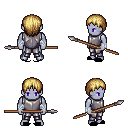
a pixel art fantasy rpg character, male body template, dark elf, purple skin, steel chest armor, metal pants, blonde plain hairstyle, white cloth bandages, black slippers, spear, four views (front, back, left, right), 2x2 character sprite sheet, small pixel art, hard edges, no anti-aliasing